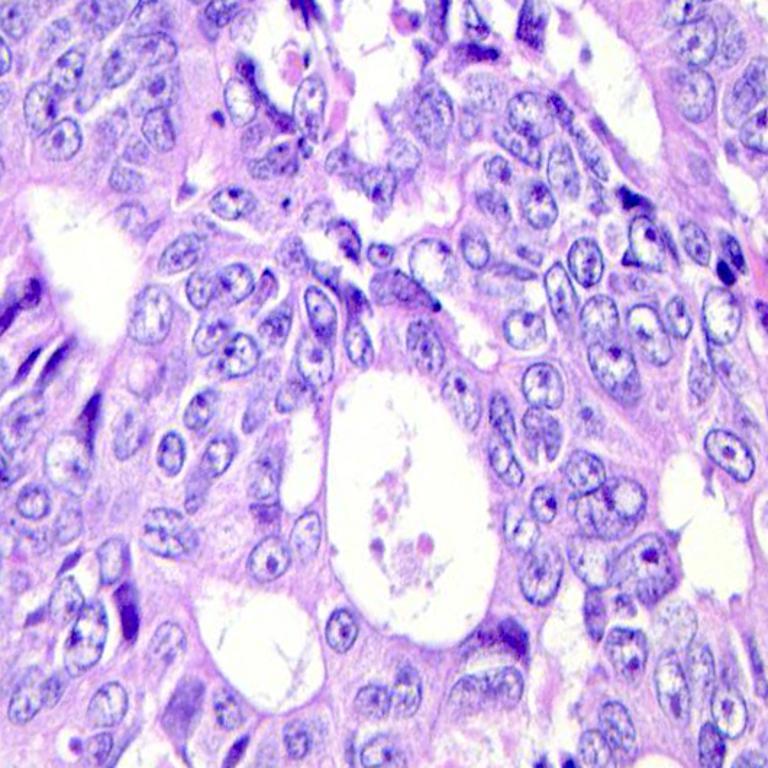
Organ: colon
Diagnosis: adenocarcinomas